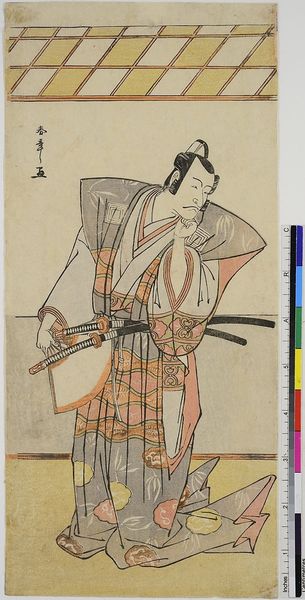
Titel: Der Schauspieler Ichikawa Danjuro V
Künstler: Katsukawa Shunsh&#x14D;
Standort: Hamburg
Institution: Museum für Kunst und Gewerbe Hamburg
Schlagwörter: holzschnitt, druckgraphik, druckgrafik, schwert, krieger, zeit, schauspieler, farbholzschnitt, schauspielerin, samurai, kabuki, edo, reproduktionen, druckerzeugnisse, fächer